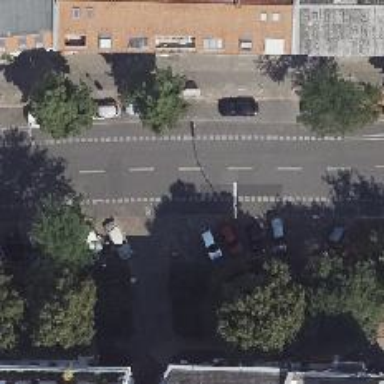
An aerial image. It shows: There is parking obstacle present.